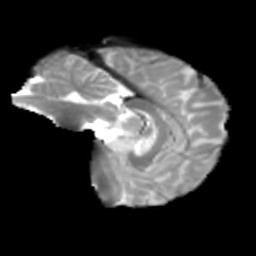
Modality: T2w
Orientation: sagittal
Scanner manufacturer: siemens
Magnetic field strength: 3 T
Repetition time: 4 s
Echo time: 0.0594 s